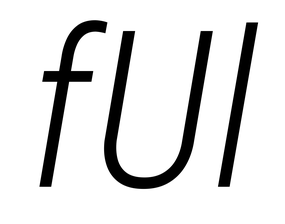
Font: Roboto-Italic_Condensed_Light_Italic